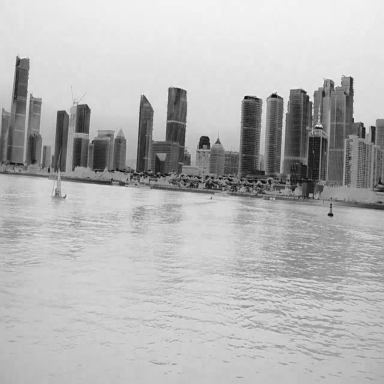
There is a sailboat in the infrared image.